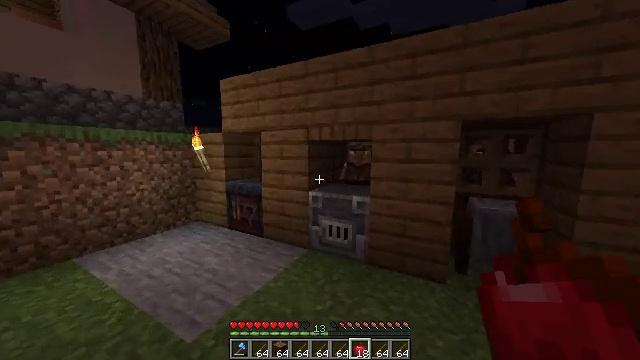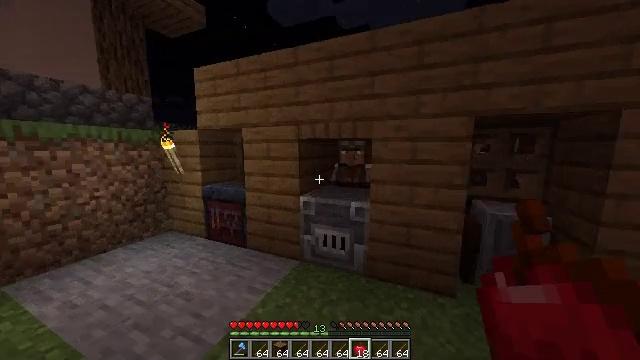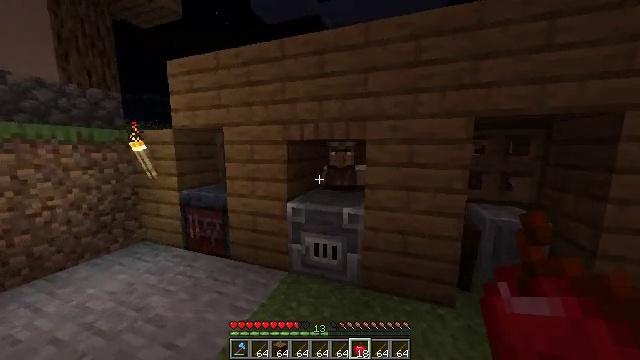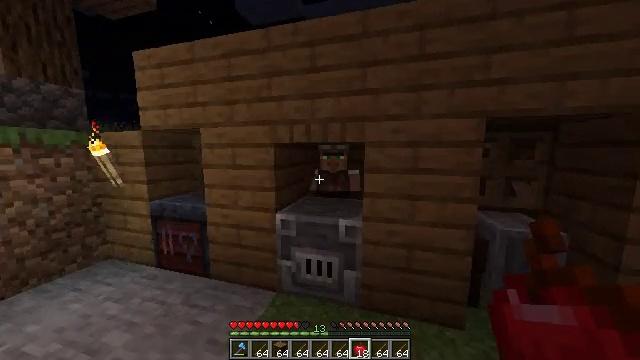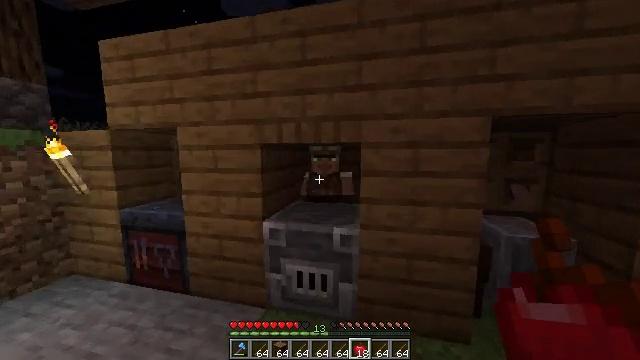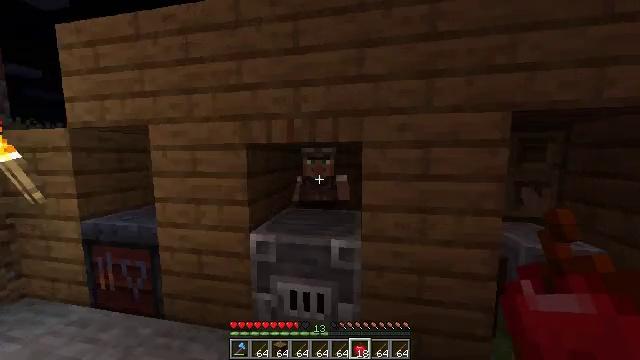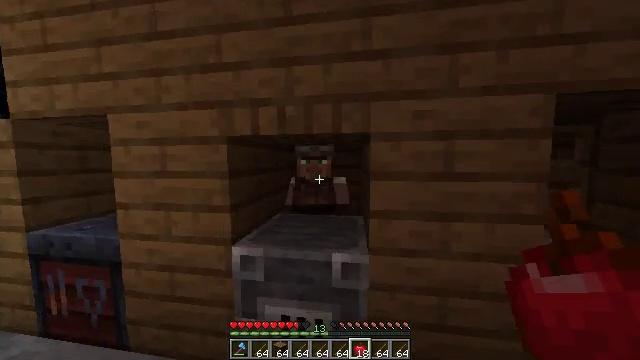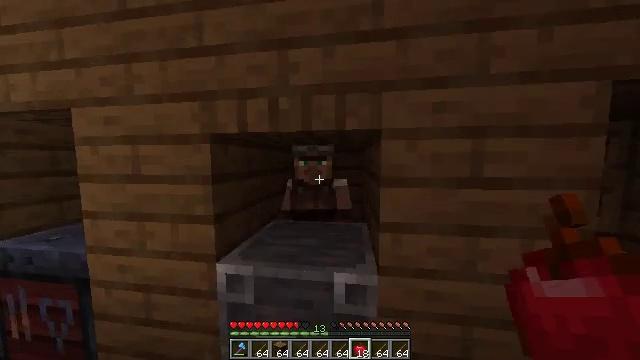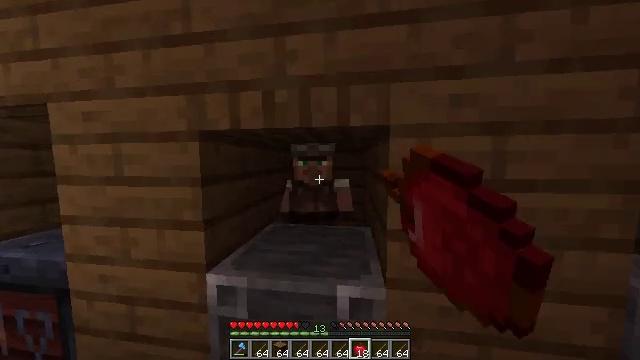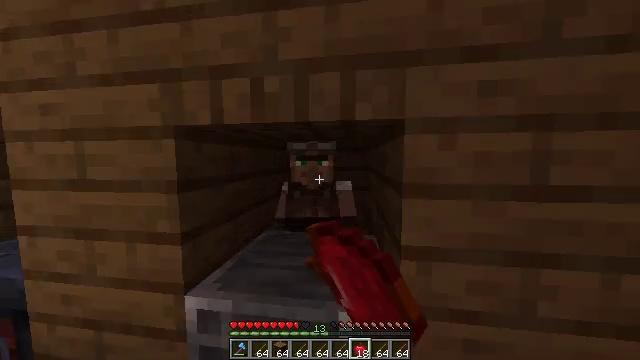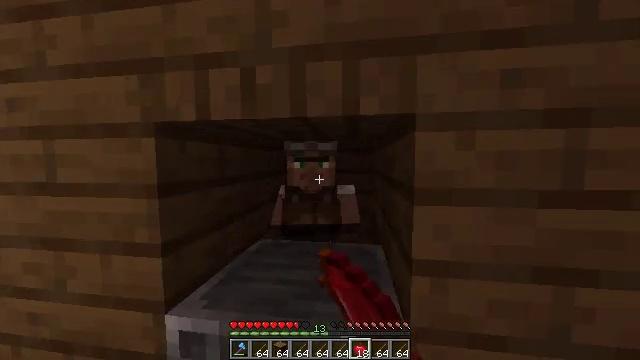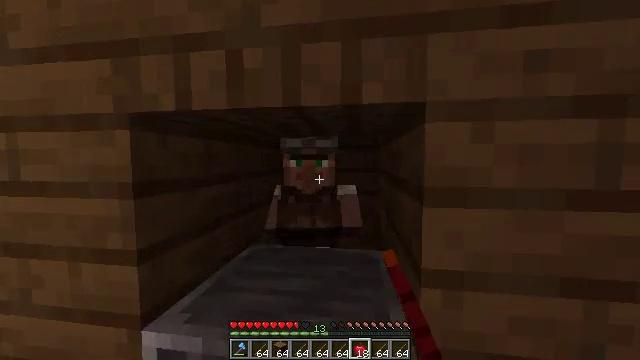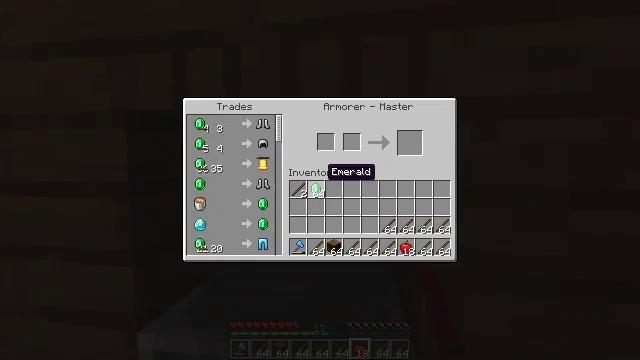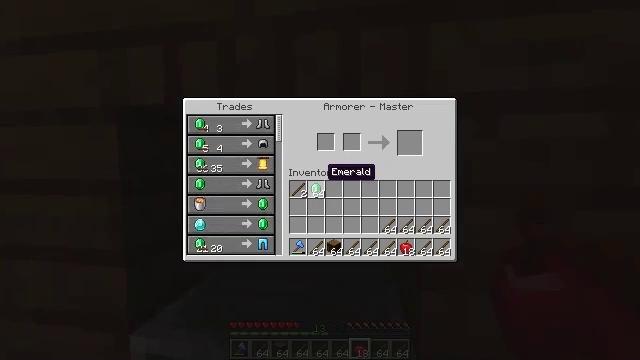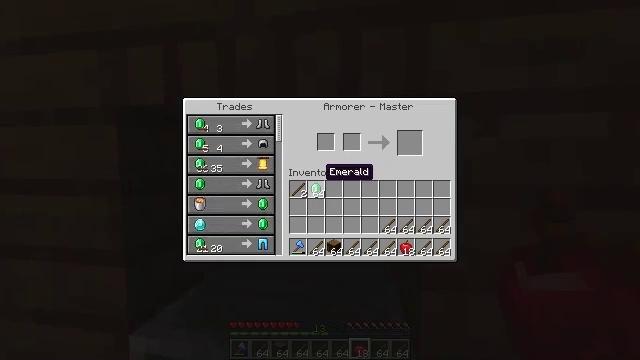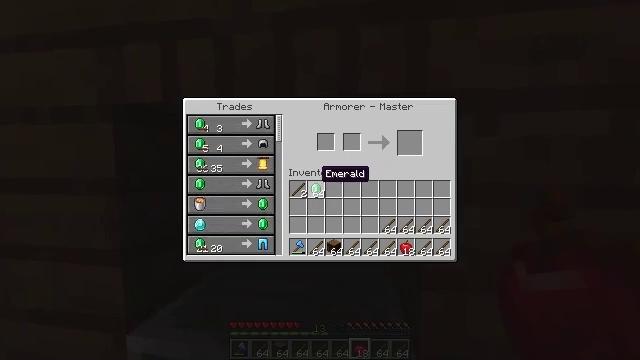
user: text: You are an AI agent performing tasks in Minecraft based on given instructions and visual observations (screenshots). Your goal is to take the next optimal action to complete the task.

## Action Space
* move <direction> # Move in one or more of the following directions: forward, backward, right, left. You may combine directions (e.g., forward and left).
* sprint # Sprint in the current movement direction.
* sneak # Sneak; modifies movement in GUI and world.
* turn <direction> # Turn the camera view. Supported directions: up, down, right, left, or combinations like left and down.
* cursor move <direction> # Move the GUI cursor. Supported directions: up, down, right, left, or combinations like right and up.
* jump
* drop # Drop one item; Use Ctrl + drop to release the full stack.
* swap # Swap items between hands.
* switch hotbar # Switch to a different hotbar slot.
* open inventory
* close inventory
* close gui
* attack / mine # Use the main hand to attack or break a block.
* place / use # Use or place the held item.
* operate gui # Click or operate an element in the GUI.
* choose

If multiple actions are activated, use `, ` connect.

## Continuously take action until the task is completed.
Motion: motion action
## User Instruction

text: Make a diamond chestplate using diamonds.
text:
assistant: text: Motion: move forward, turn right
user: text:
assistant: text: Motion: move forward, turn right
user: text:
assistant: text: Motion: move forward, turn right
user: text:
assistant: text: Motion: move forward, turn right
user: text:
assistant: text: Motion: move forward, turn right
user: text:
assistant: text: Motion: move forward, turn right
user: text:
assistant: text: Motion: move forward, use / place
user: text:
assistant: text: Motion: use / place
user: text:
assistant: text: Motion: use / place
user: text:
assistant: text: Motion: use / place
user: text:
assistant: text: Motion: no_op
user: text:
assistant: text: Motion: no_op
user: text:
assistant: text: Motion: no_op
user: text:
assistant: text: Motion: no_op
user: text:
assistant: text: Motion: no_op
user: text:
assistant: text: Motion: cursor move left and down
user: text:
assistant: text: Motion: cursor move left and down
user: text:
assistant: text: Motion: no_op
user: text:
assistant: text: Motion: cursor move left
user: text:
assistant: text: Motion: no_op
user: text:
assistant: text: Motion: no_op
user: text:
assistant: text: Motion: no_op
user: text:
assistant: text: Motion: no_op
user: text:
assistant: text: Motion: no_op
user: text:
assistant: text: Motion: no_op
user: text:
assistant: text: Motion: no_op
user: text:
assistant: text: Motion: no_op
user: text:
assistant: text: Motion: no_op
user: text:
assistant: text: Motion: no_op
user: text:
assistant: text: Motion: no_op